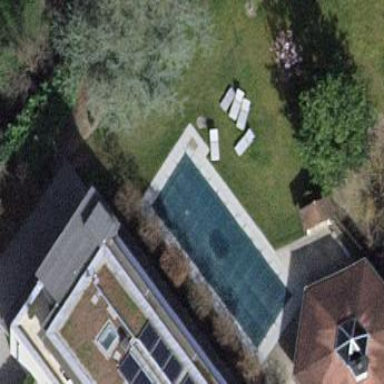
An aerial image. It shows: Outdoor swimming pool in leisure land area.